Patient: sex M, age 69
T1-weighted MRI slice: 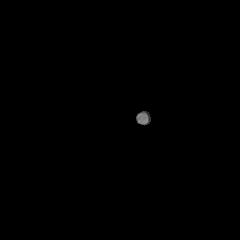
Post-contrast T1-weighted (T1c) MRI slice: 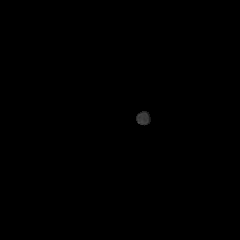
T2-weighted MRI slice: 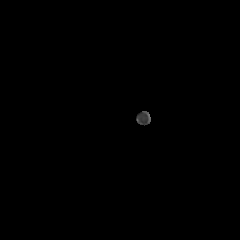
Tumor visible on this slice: no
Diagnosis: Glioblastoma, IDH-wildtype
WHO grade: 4